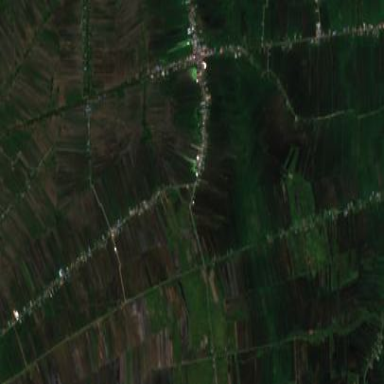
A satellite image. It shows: Farmland with rice crops producing rice.